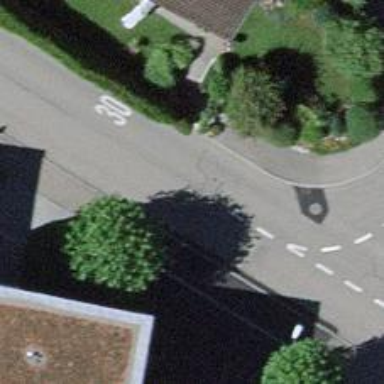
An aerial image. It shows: Unmarked crossing on footway.